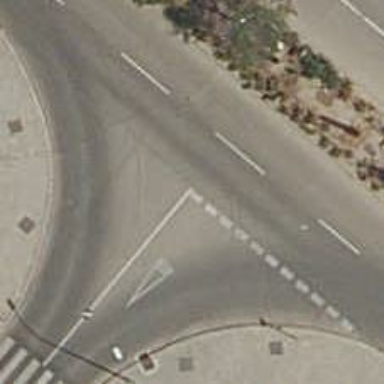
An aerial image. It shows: Road with "give way" sign.